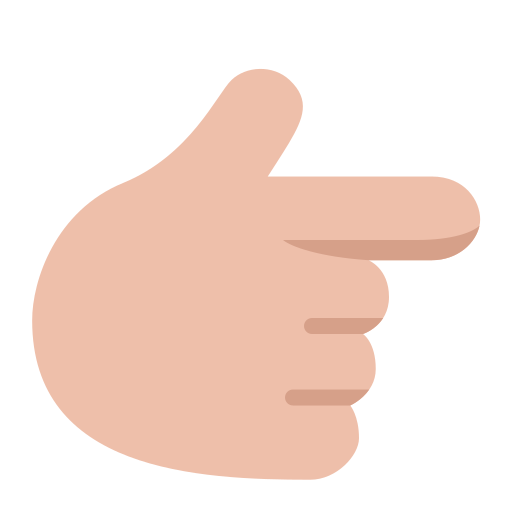
backhand index pointing right flat  light